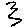
Label: zigzag